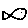
Label: fish